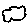
Label: cloud